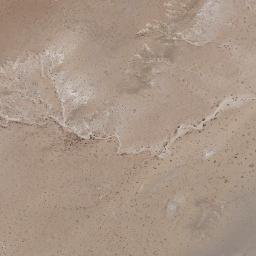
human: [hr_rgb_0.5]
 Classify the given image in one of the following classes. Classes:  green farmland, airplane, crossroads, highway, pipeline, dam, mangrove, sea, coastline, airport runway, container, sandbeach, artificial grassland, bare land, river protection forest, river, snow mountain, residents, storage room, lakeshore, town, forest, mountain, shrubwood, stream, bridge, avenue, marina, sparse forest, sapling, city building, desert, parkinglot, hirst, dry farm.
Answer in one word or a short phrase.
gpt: bare land